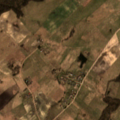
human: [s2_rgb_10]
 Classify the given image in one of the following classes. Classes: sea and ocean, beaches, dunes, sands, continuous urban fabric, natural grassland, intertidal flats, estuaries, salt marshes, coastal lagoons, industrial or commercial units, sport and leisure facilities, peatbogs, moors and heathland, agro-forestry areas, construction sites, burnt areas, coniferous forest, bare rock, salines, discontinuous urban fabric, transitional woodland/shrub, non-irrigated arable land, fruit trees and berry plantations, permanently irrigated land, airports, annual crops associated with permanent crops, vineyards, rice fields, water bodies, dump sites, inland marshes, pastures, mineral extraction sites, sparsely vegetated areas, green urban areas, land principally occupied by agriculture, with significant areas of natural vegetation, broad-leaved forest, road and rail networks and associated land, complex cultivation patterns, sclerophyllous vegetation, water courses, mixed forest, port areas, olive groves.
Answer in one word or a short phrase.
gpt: non-irrigated arable land, complex cultivation patterns, land principally occupied by agriculture, with significant areas of natural vegetation, broad-leaved forest